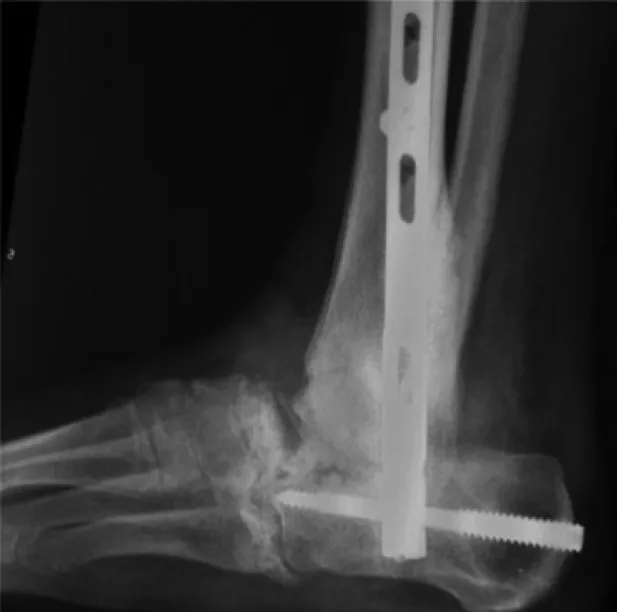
Post-operative outcome of the revisional surgery included the retrograde intramedullary tibio-talo-calcaneal nailing (Panta ) for arthrodesis.
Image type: radiology (x_ray)